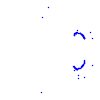
Particle: proton